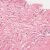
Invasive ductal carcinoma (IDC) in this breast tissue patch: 0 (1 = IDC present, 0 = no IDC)